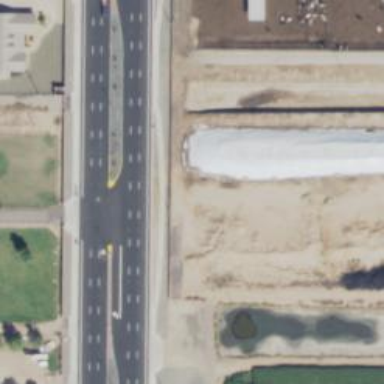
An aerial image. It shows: Secondary road with asphalt surface.